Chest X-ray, PA view. Patient: 33 years old, sex M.
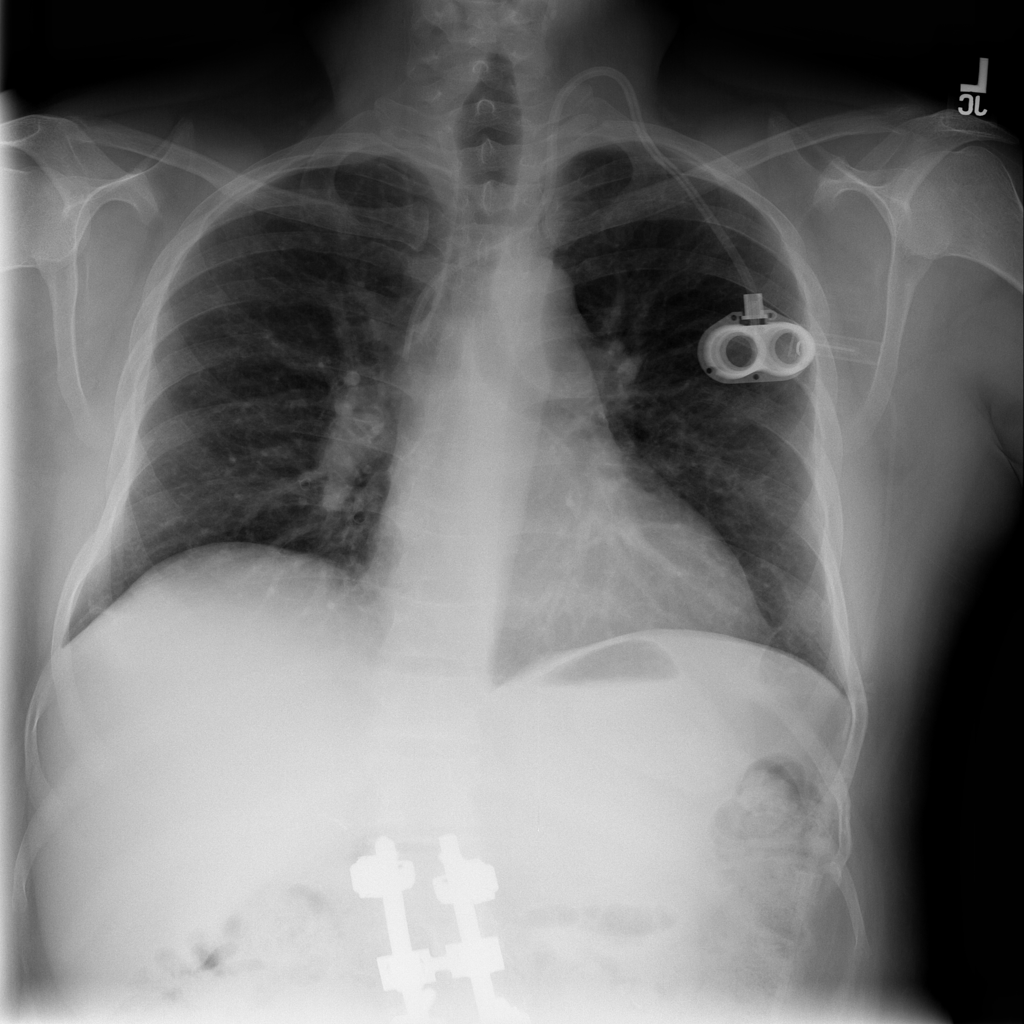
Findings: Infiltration